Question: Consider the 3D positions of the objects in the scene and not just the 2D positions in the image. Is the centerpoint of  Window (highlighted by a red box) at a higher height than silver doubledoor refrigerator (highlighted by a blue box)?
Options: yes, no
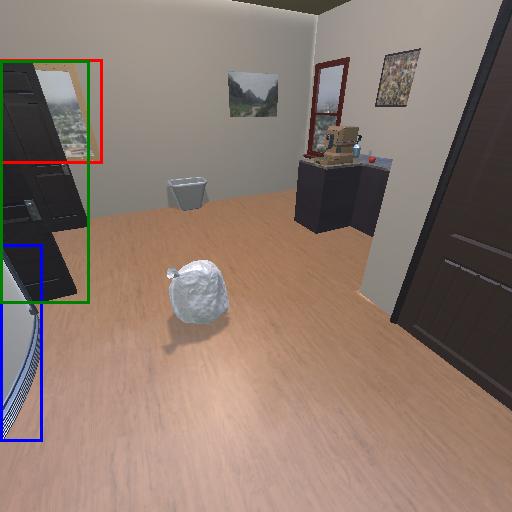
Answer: yes